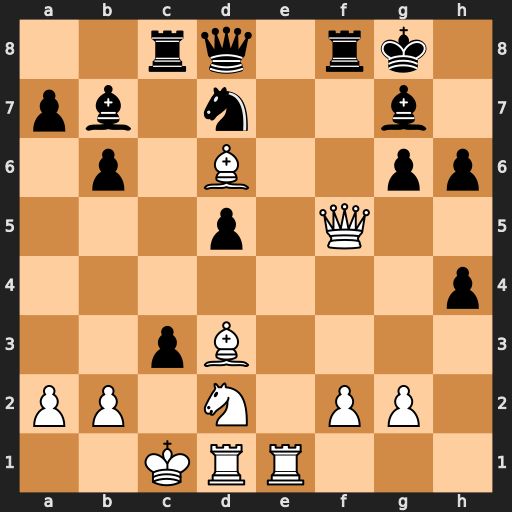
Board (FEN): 2rq1rk1/pb1n2b1/1p1B2pp/3p1Q2/7p/2pB4/PP1N1PP1/2KRR3
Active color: w
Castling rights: -
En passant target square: -
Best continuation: Qe6+ Rf7 Bxg6 cxd2+ Kxd2